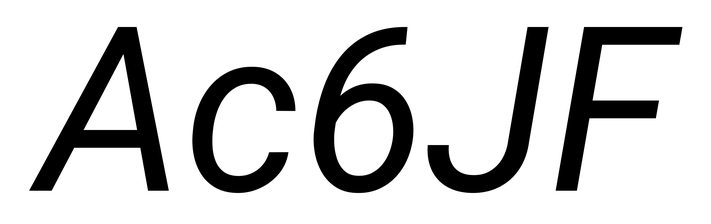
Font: Roboto-Italic_Italic